Field crop: tomato
Growth stage: 2
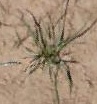
Species: cyperus